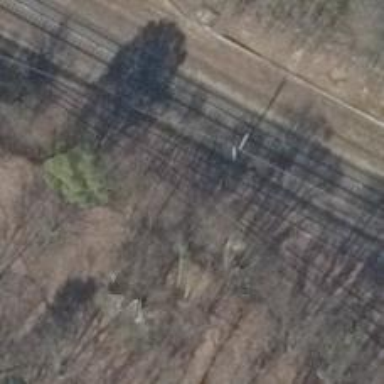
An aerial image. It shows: Railway switch.